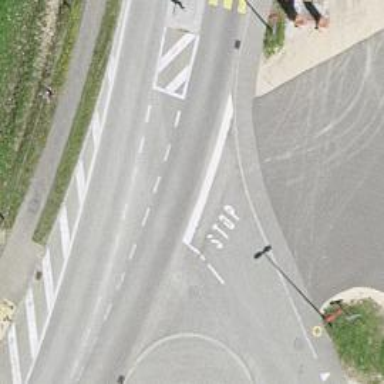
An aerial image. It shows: Stop road.